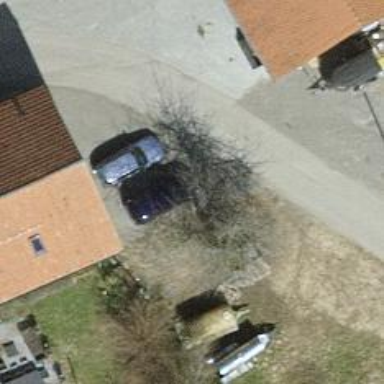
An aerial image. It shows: Urban tree adds touch of nature to the surroundings.